Aerial crown-view tile of a tropical tree (Barro Colorado Island, Panama), acquired 20240813:
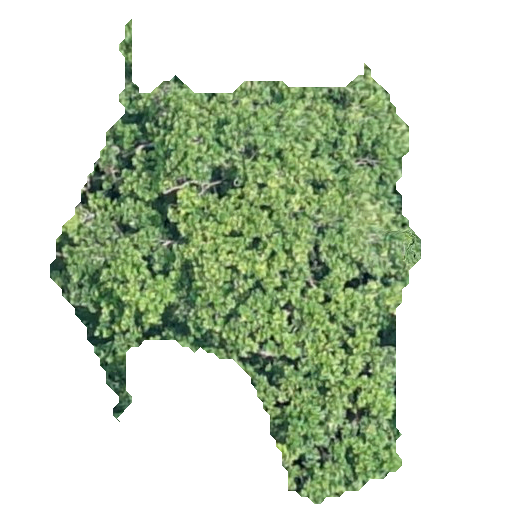
Species: Anacardium excelsum
GBIF accepted scientific name: Anacardium excelsum
Crown area: 155.327 m²